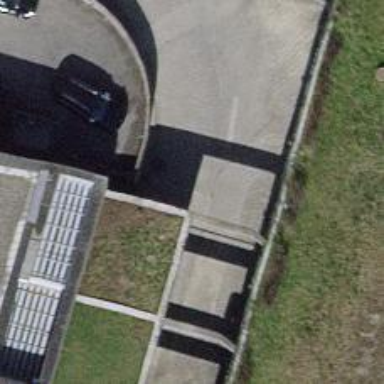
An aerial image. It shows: Parking entrance.